Field crop: tomato
Growth stage: 1
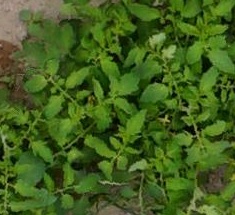
Species: tomato